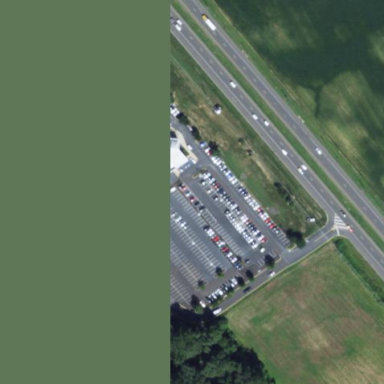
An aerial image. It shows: Car shop.